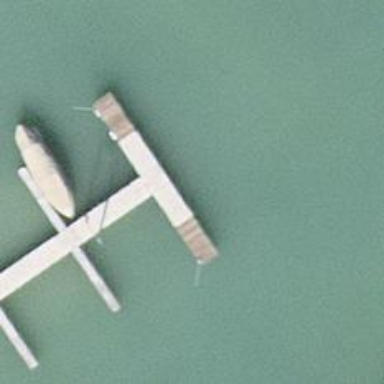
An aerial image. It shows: Man-made pier.